Question: I'm developing a simple Android application that would have an action bar on the top of the screen:

I already have the bar with the gradient background (drawable) and the arrow icon set but I'm not sure how to create that two pixel width splitter.
The color of the left column of pixels is '#5e5e5e' and the right one is '#181818'.
What is the best way (optimized for performance) to create such a reusable splitter?
The best would be to make this splitter as a widget.
Any help would be greatly appreciated!
The bar is a 'LinearLayout' with a gradient background and the arrow is a single transparent 'ImageView'.
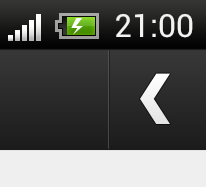
Answer: I ended up creating a 2x1 pixel PNG image and use it as a background of a View widget:
'''
<View
android:layout_width="2px"
android:layout_height="fill_parent"
android:background="@drawable/splitter"
/>
'''